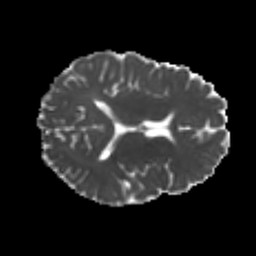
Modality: MD
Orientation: axial
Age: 22
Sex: female
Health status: healthy
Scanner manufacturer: philips
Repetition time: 7.384 s
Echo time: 0.08599 s